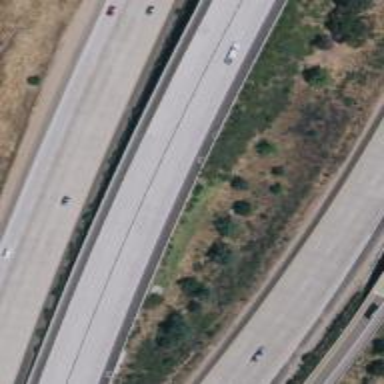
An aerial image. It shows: View of motorway.